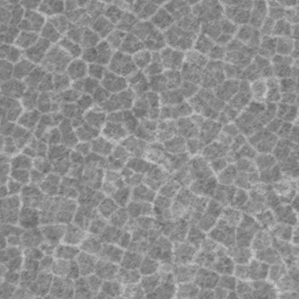
Label: frost